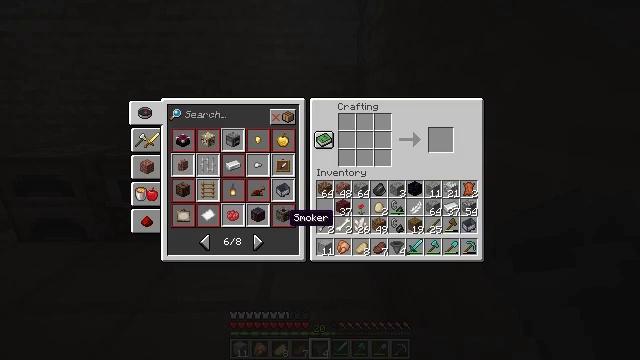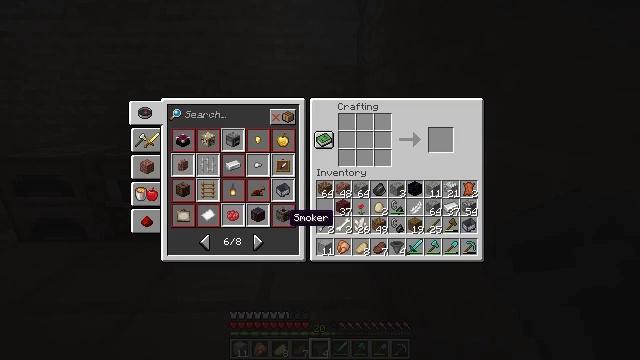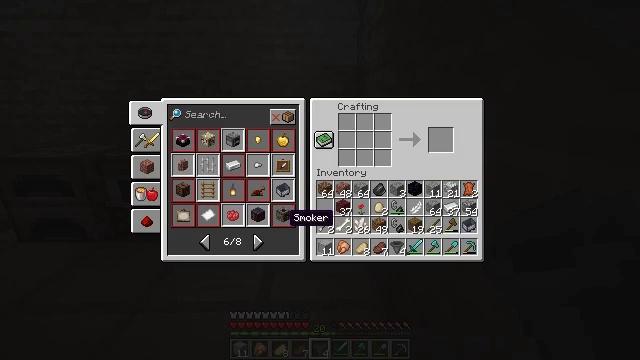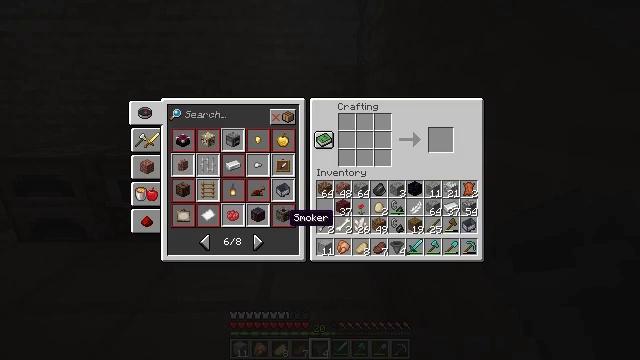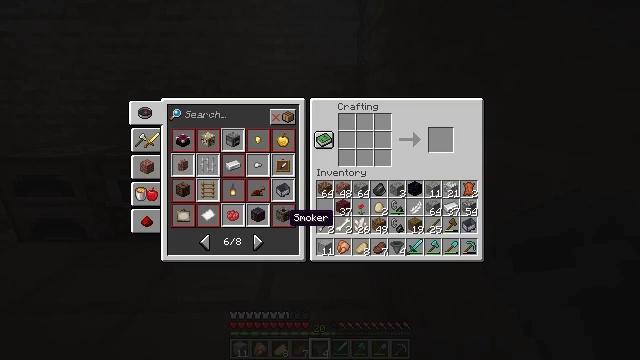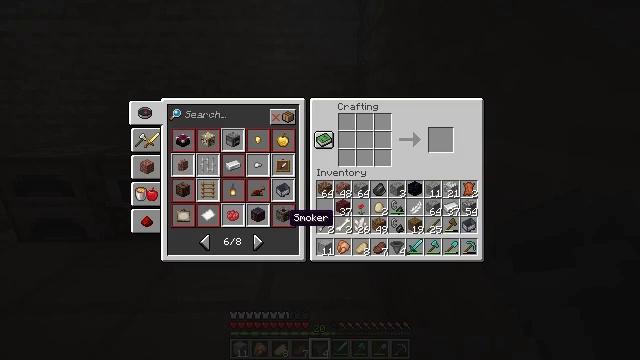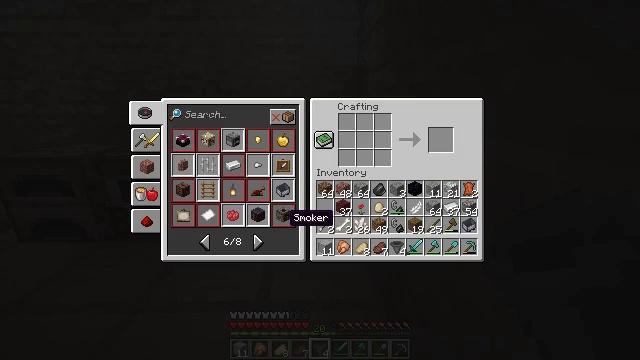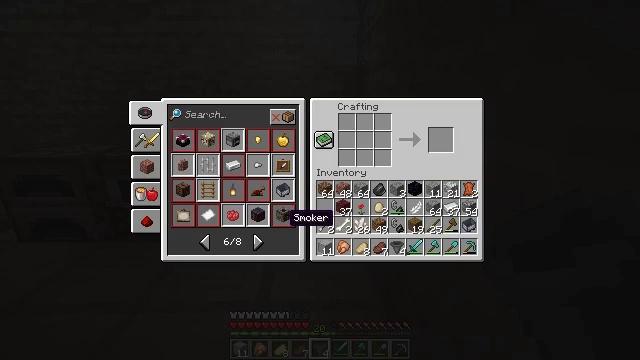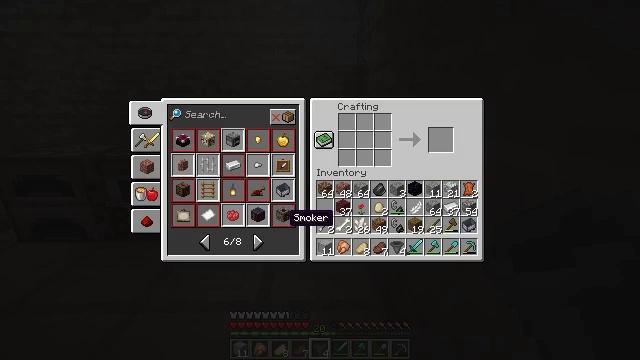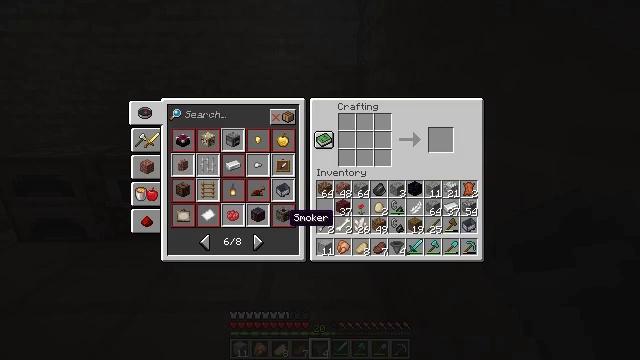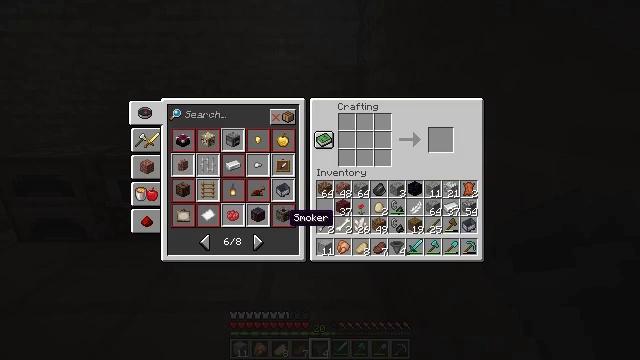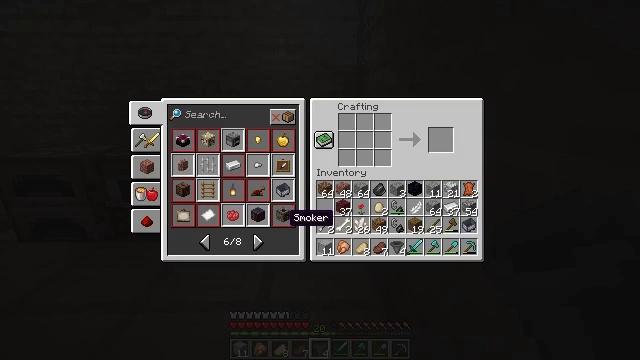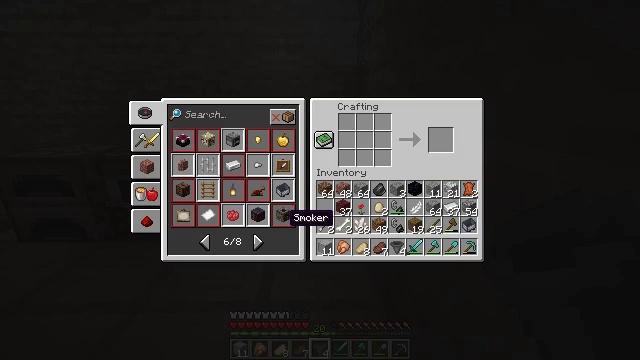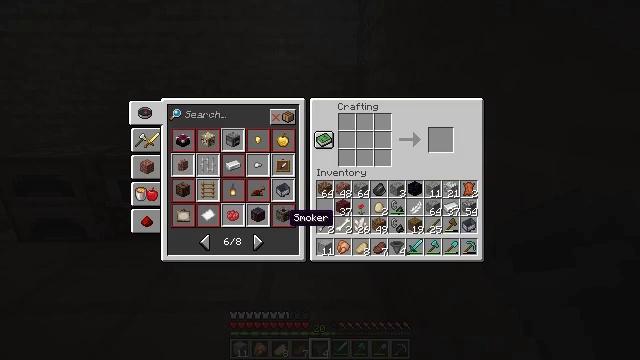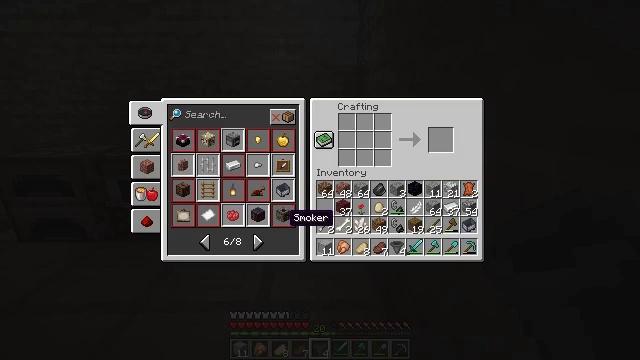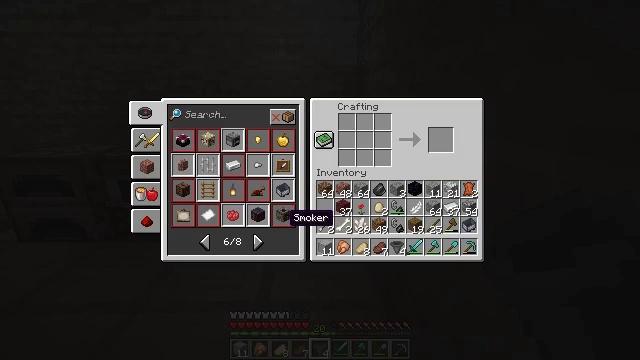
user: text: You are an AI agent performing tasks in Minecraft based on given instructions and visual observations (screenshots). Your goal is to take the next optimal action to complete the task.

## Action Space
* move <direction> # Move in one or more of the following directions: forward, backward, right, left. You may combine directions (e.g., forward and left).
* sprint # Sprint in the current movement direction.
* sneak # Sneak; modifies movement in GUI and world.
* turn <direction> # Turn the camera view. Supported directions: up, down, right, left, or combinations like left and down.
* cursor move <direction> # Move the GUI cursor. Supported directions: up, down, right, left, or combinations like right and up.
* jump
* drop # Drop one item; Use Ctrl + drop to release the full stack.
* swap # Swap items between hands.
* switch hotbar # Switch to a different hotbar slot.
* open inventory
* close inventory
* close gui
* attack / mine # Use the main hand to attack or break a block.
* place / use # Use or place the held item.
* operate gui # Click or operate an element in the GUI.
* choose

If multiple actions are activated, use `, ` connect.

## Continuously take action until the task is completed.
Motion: motion action
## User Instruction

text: Make a hopper minecart with a minecart and hopper on the crafting table.
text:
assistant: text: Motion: no_op
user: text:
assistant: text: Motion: no_op
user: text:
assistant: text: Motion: no_op
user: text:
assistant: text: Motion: no_op
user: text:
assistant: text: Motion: no_op
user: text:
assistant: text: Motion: no_op
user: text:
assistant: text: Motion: no_op
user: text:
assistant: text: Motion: no_op
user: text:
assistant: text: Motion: no_op
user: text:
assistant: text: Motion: no_op
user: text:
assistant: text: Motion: no_op
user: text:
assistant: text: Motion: no_op
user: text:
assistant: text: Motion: no_op
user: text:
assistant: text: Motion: no_op
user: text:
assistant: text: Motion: no_op
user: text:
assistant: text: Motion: no_op
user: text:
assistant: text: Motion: no_op
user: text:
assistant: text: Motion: no_op
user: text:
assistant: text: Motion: no_op
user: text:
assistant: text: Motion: no_op
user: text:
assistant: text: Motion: no_op
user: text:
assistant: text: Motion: no_op
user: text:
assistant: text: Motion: no_op
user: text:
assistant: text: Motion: no_op
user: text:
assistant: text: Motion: no_op
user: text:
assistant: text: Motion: no_op
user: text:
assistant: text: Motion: no_op
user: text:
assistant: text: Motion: no_op
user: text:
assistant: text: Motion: no_op
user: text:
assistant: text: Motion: no_op